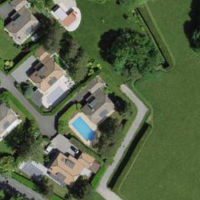
EUNIS habitat code: 53
Species observed at this site:
Pittosporum tobira